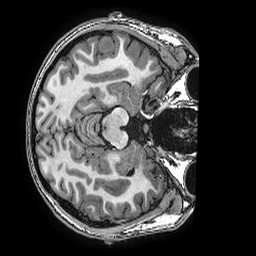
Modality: T1w
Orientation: axial
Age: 16
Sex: male
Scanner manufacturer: ge
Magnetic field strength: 3 T
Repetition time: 0.0077 s
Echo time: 0.003436 s